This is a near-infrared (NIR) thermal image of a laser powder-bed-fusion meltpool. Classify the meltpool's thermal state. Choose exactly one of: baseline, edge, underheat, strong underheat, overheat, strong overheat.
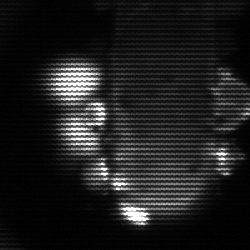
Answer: strong underheat